Field crop: maize
Growth stage: 2
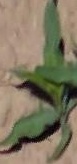
Species: maize